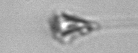
Label: Asterionellopsis_glacialis